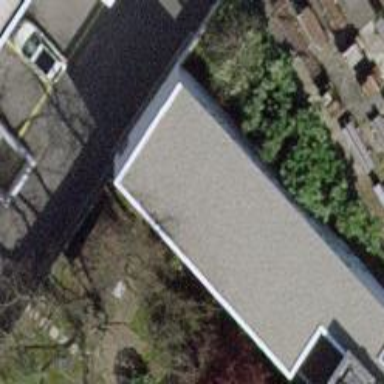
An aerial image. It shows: Building.